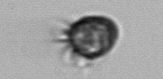
Label: Ciliophora